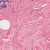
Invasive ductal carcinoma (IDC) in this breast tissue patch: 0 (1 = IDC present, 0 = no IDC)